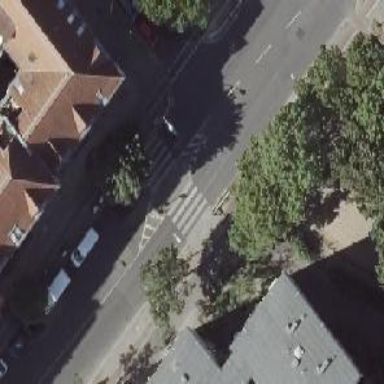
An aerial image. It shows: Marked zebra crossing with pedestrian island.